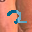
Label: 2